Question: I'm trying to blend out an image using jQuery or CSS (or both, of course.) Given the below HTML, is there any way to do this? I've found a few options but they seem to require a fixed width, which I won't have as these images are dynamically driven.
'''
<div class="sevencol last">
<img class="rotator_image" alt="This is an image." src="/photo.jpg">
</div>
'''
Something like this is what I had in mind:

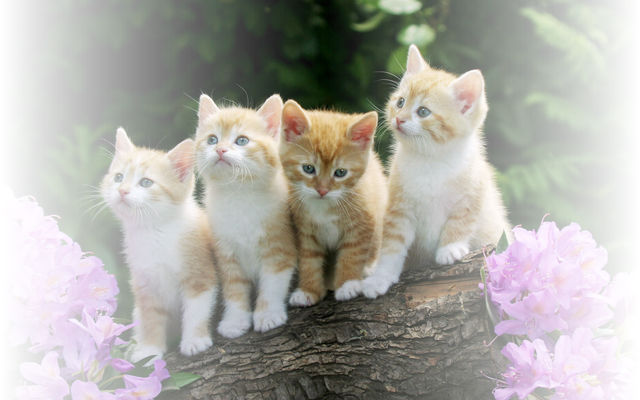
Answer: Here is one solution that uses alpha gradients, not white gradient.
The idea is to mask a gradient with an image. Tested with Chrome 43 on Win. Other browers might require SVG fallbacks.
<URL>
'''
header {
font-size: 2em;
position: relative;
top: 2em;
background-color: red;
}
img {
width: 100%;
-webkit-mask-image:
-webkit-gradient(linear, left center, right center,
color-stop(0, transparent),
color-stop(.10, rgba(0,0,0,.5)),
color-stop(.25, black),
color-stop(.75, black),
color-stop(.90, rgba(0,0,0,.5)),
color-stop(1, transparent));
}
'''
'''
<header>You can see the background through<br>the image gradient</header>
<img src="http://usiter.com/uploads/20131007/+priroda+more+voda+volna+<PHONE>.jpg" />
'''